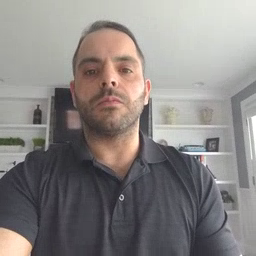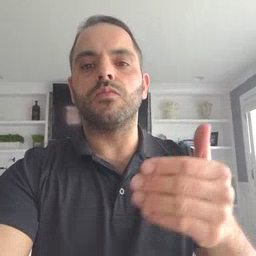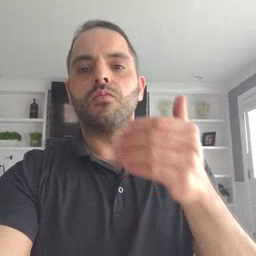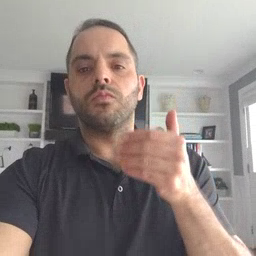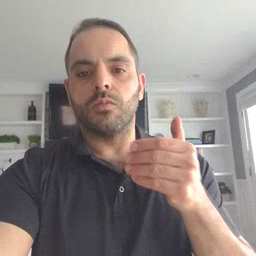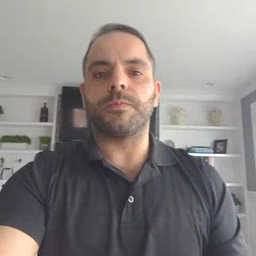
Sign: before